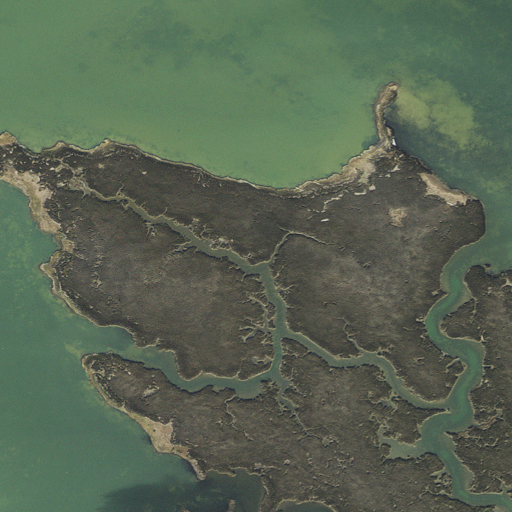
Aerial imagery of cape in Maryland named Duck Point containing herbaceous wetlands and open water